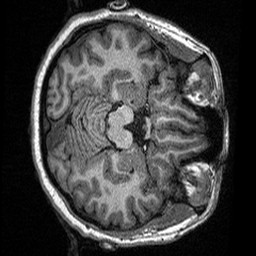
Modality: T1w
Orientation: axial
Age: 35
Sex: female
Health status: healthy
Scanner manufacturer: siemens
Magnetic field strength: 3 T
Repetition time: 2.3 s
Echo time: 0.00298 s